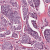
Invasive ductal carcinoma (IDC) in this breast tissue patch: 1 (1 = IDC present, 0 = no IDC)